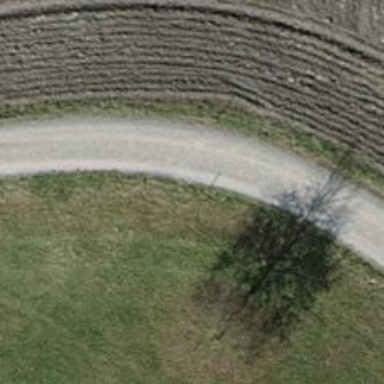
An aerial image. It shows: Pebblestone track with grade2 quality.